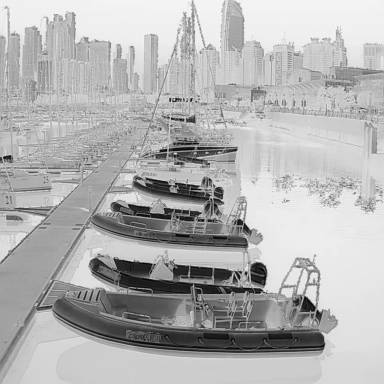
There are seven canoes in the infrared image.